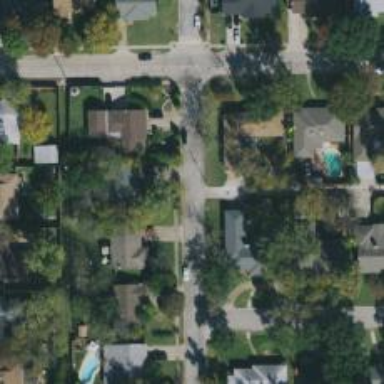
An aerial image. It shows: Alley classified as service road.